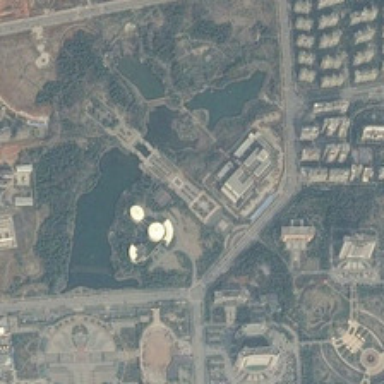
Many buildings and green trees are around an irregular pond .